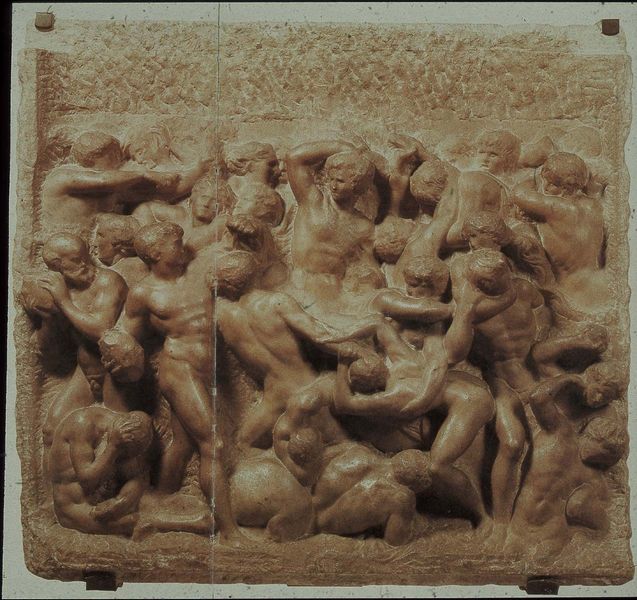
Titel: Kentaurenschlacht
Künstler: Michelangelo
Institution: Florenz, Casa Buonarotti
Schlagwörter: gruppe, kampf, körper, nackt, frauen, menschen, braun, köpfe, marmor, männer, masse, alt, bärte, gesichter, arme, gesicht, halten, stein, steine, tragen, trauer, chaos, ton, beine, relief, enge, jungen, figuren, muskeln, glänzend, platte, poliert, foto, eng, halterung, schnitt, tumult, menschenmenge, orgie, kämpfen, antik, leiden, verschlungen, griechisch, rötlich, gemenge, brocken, fresko, berühren, römisch, ringen, tohuwabohu, werfen, pulk, grabskulptur, wälzen, bearbeitungsspuren